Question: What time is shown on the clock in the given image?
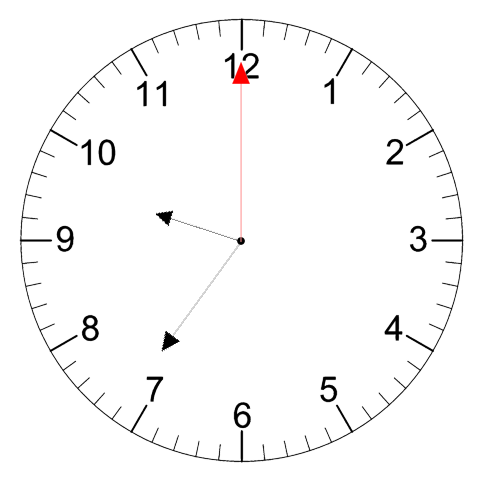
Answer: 09:36:00